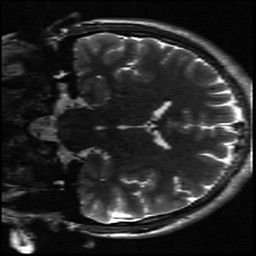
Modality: inplaneT2
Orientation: coronal